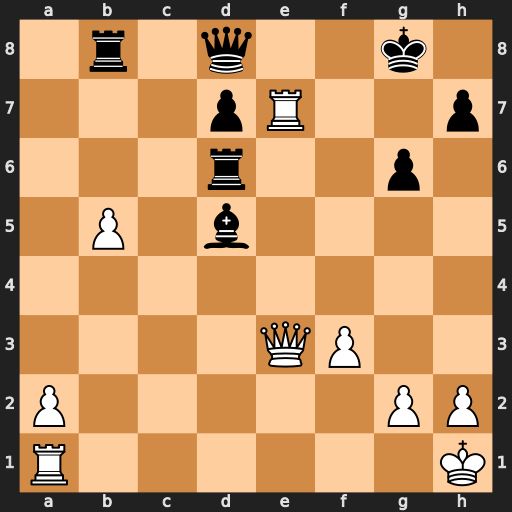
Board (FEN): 1r1q2k1/3pR2p/3r2p1/1P1b4/8/4QP2/P5PP/R6K
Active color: w
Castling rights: -
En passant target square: -
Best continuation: Qe5 Qxe7 Qxe7